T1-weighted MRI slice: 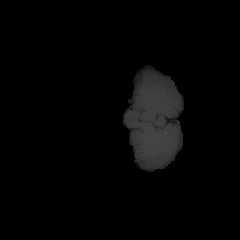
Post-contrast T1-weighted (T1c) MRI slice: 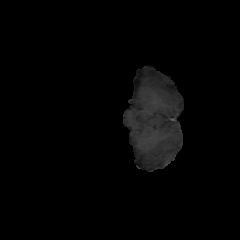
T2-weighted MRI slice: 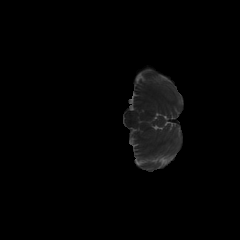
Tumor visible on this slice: no